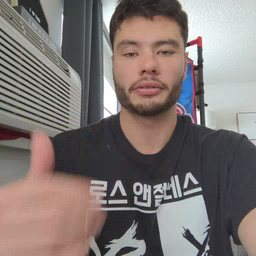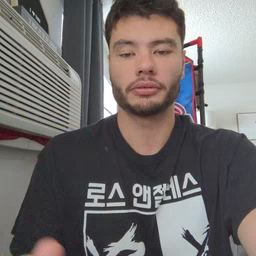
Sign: stuck